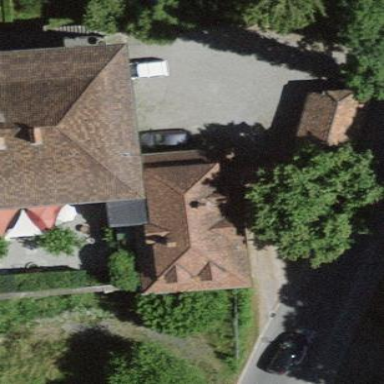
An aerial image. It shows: Hipped roof on residential building.